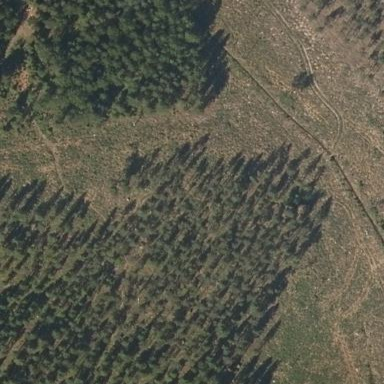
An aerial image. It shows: Clearcut area with scrub vegetation.